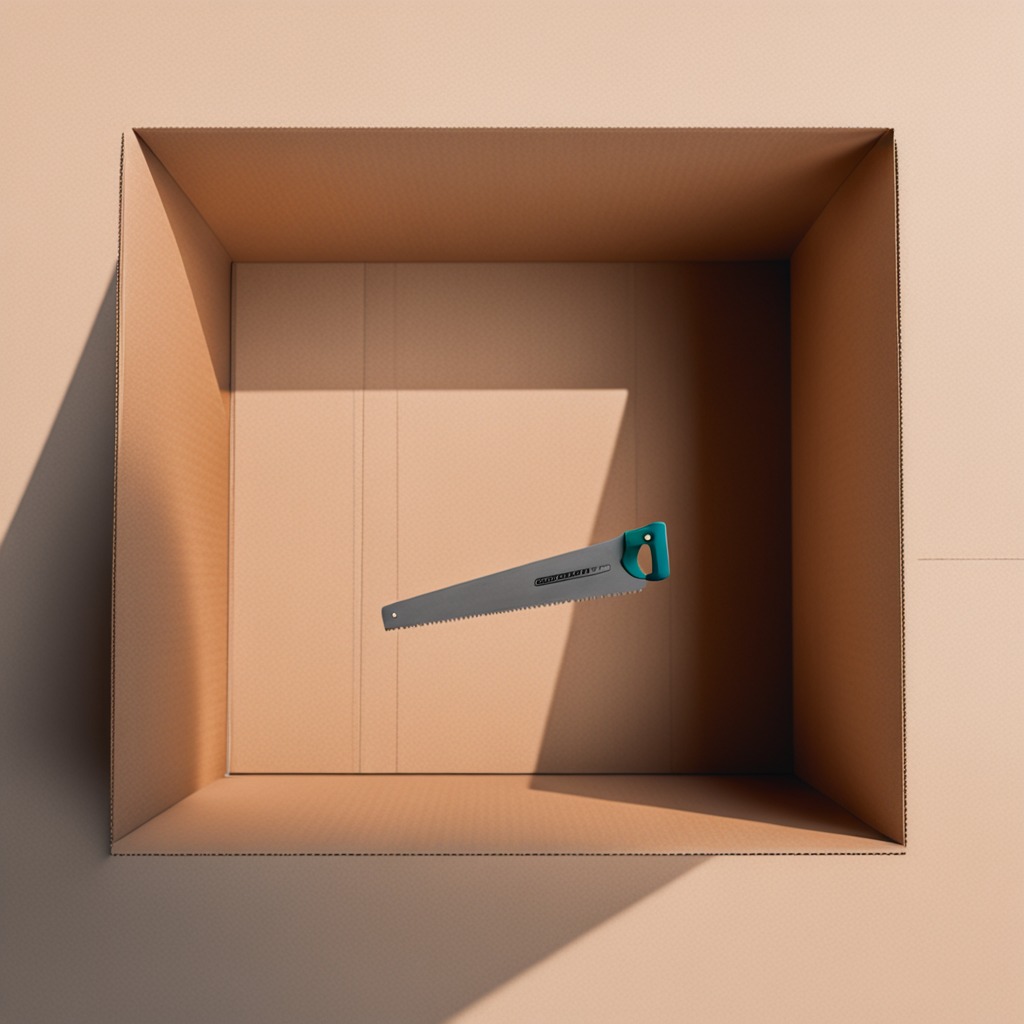
A metal saw is lying on a clean dry cardboard box surface in an outdoor workshop during daytime bright natural light soft shadows slightly creased but